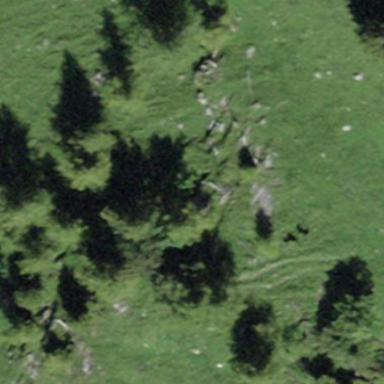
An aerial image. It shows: Forest area.